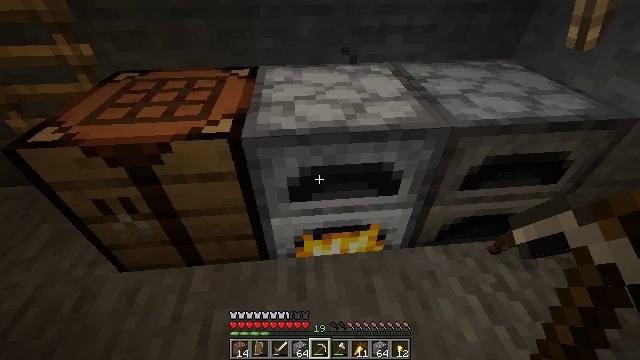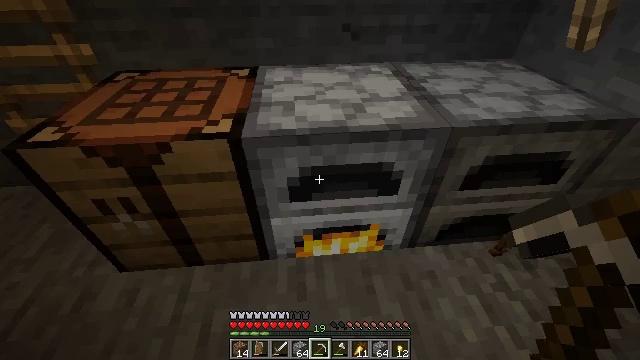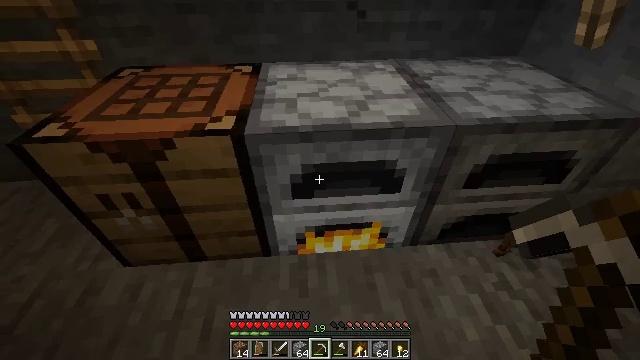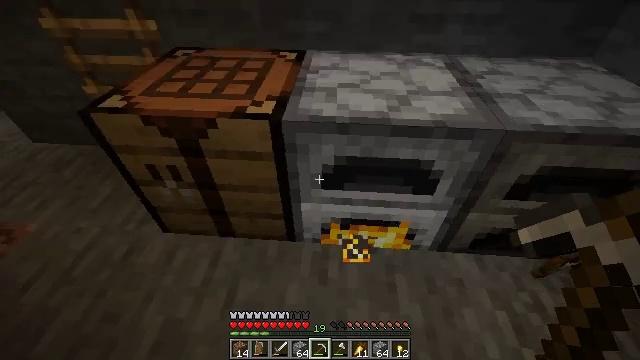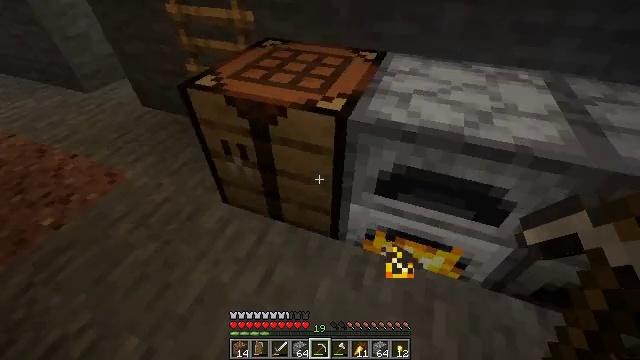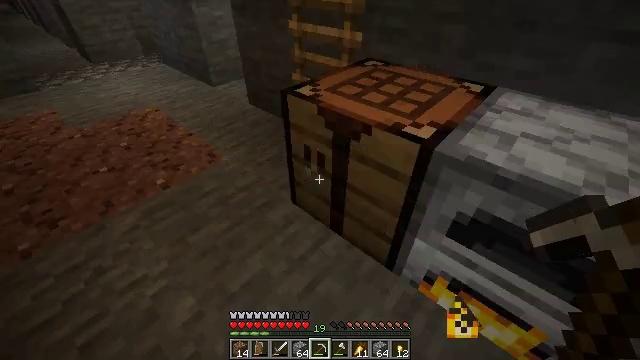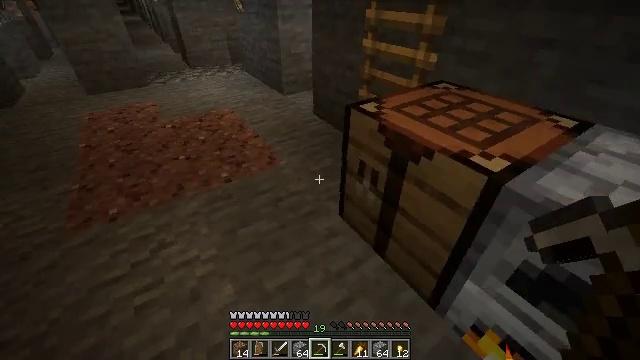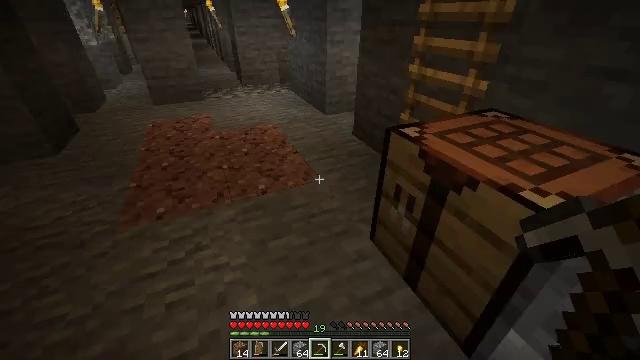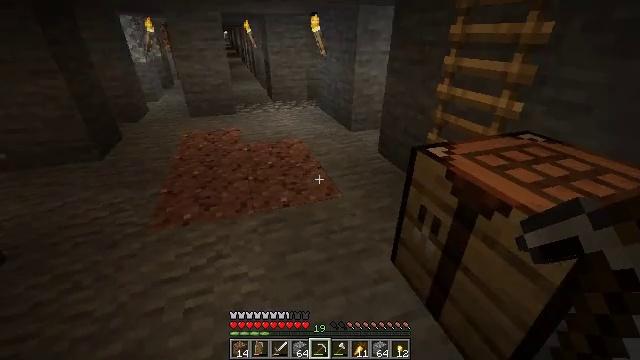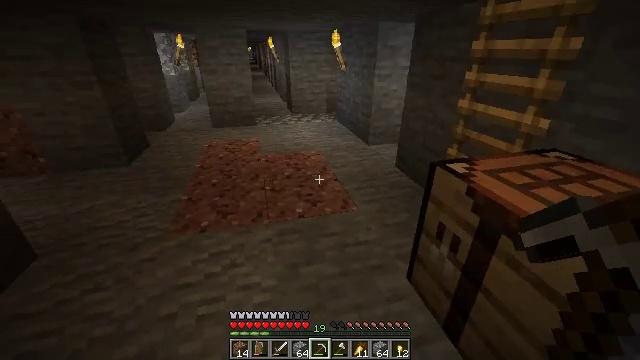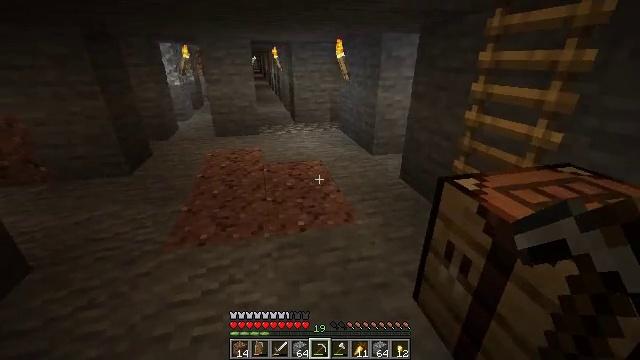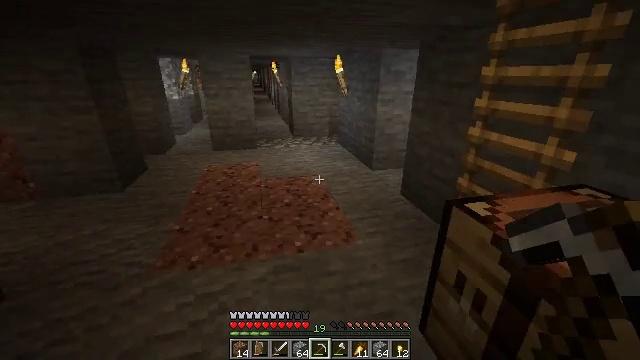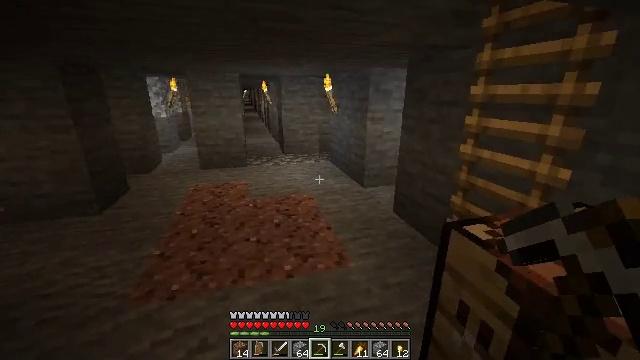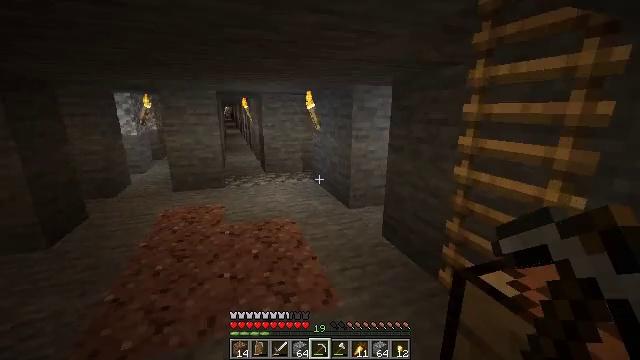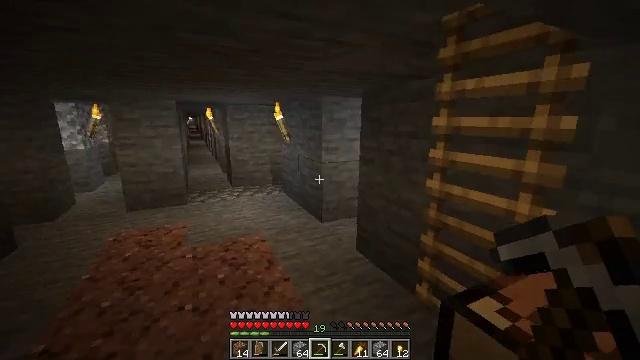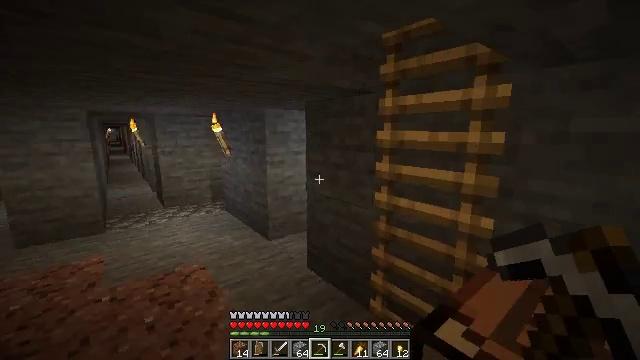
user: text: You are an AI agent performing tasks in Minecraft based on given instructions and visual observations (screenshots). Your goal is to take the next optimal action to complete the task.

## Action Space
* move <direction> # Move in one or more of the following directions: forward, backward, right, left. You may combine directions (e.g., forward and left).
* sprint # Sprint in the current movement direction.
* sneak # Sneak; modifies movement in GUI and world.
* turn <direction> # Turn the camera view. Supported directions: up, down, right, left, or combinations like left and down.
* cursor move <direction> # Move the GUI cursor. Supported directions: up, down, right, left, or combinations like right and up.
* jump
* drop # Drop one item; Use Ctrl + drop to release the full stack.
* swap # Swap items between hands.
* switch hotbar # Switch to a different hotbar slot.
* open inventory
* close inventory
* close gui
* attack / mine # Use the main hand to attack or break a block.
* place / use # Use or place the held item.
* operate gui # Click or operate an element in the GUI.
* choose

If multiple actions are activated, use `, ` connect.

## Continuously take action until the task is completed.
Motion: motion action
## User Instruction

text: Open the crafting table to craft an iron block.
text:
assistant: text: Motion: no_op
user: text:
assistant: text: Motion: no_op
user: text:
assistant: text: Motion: turn left and down
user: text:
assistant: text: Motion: turn left
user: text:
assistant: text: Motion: turn left and up
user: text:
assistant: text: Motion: turn left and up
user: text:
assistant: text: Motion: turn left and up
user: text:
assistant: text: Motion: turn left and up
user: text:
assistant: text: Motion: turn left and up
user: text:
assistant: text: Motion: move forward, turn up
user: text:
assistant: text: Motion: move forward, turn up
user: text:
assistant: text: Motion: move forward, turn right and up
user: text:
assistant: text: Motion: move forward, turn right and up
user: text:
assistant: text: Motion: move forward, turn right and up
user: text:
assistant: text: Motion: move forward, turn right and up
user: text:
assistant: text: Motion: move forward, sprint, turn right and up
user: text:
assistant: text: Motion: move forward, sprint, turn right and up
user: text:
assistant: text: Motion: move forward, sprint, turn right and up
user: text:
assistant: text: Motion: move forward, sprint, turn right and up
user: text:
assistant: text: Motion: move forward, sprint, turn right and up
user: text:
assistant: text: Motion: move forward, turn right and up
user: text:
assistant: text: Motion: move forward, turn right and up
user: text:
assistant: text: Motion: move forward and move right, turn right and up
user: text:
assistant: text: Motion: move forward and move right, turn right and up
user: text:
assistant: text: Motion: move forward and move right, sprint, turn right and up
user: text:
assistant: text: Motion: move forward, sprint, turn right and up
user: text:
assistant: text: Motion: move forward, sprint, turn up
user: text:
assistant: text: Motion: move forward, sprint, turn up
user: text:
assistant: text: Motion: move forward, sprint, turn left and up
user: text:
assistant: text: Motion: move forward, turn left and up